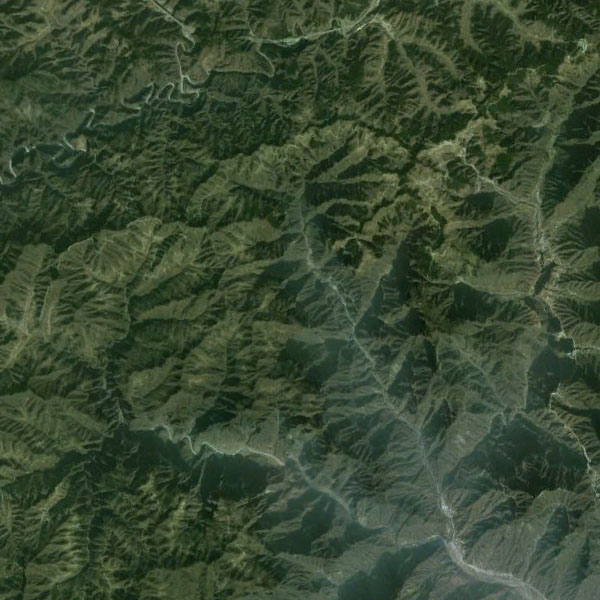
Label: Mountain